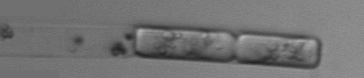
Label: Guinardia_delicatula_TAG_internal_parasite